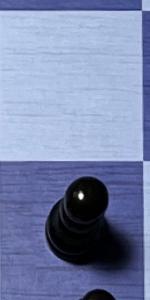
Label: Pawn_Black